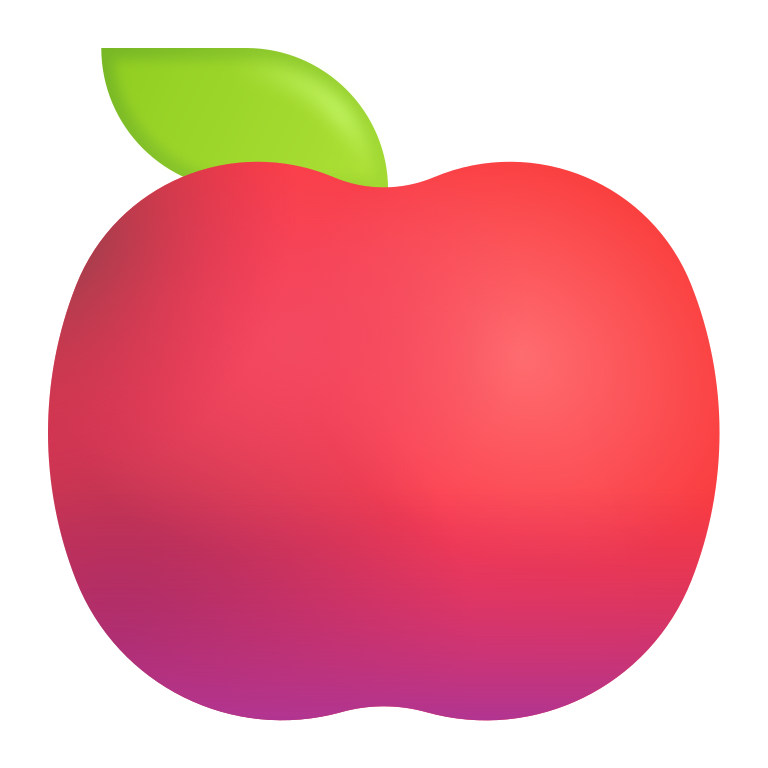
red apple color